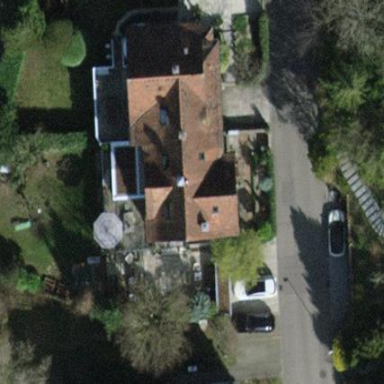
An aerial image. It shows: Building with gabled roof.